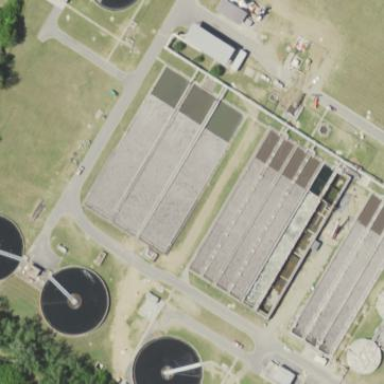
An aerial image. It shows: Image of wastewater.